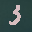
Label: 3